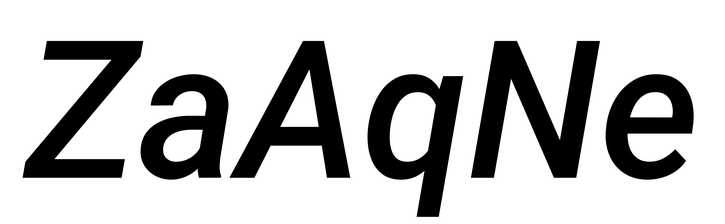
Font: Roboto-Italic_Medium_Italic